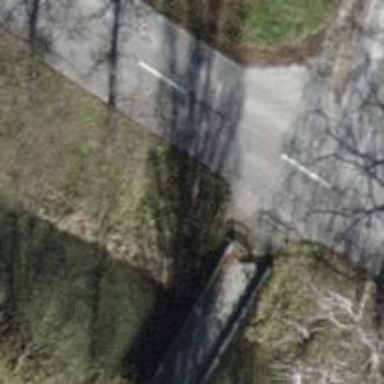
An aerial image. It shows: Cycle barrier.